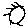
Label: sun